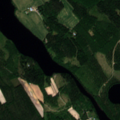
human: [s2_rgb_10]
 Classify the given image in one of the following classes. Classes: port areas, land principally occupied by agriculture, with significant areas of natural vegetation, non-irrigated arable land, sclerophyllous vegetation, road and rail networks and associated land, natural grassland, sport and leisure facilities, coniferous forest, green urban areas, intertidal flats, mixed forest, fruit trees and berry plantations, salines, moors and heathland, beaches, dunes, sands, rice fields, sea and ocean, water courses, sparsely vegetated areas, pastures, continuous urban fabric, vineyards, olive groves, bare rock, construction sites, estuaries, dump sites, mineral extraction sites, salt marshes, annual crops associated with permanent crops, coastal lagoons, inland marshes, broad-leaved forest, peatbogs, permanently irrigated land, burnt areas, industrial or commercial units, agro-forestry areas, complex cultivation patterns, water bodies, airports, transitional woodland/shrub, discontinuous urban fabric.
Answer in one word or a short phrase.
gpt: land principally occupied by agriculture, with significant areas of natural vegetation, coniferous forest, mixed forest, water bodies